Interaction volume radius: 5 \u00c5
Interaction volume height: 20 \u00c5
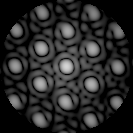
Disorder parameter: 0.06753